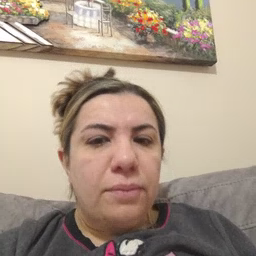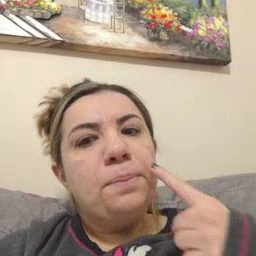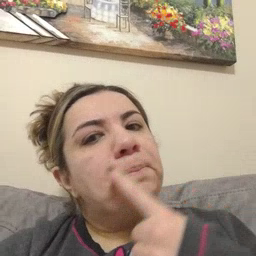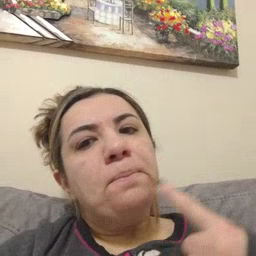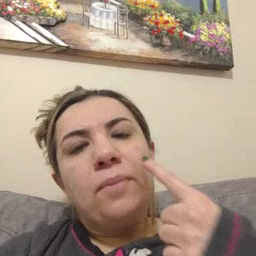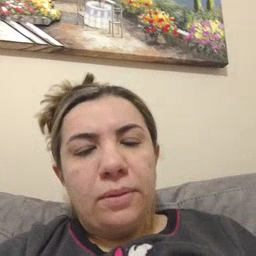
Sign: mouth